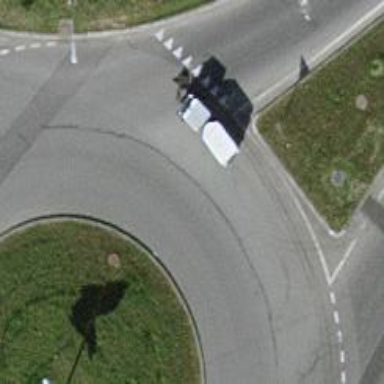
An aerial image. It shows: Asphalt road that is secondary route leading to roundabout.